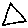
Label: triangle